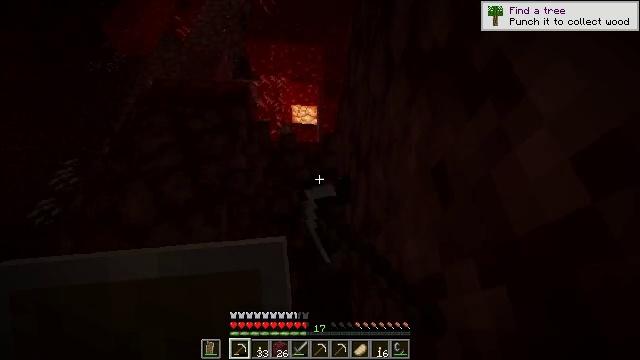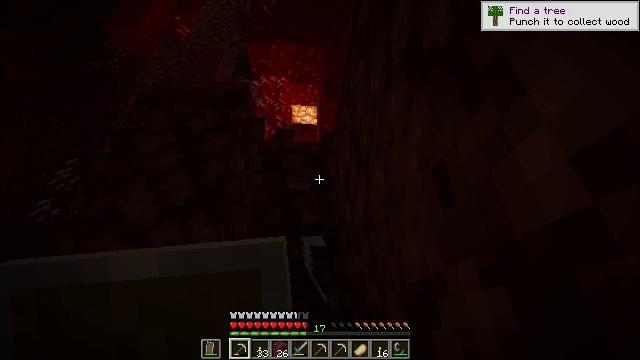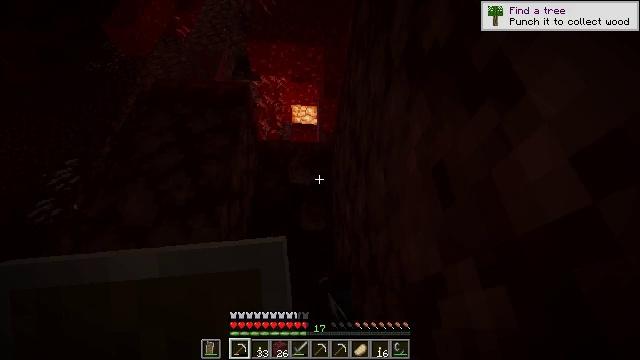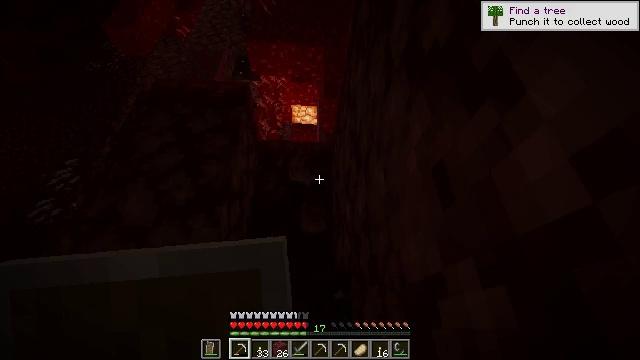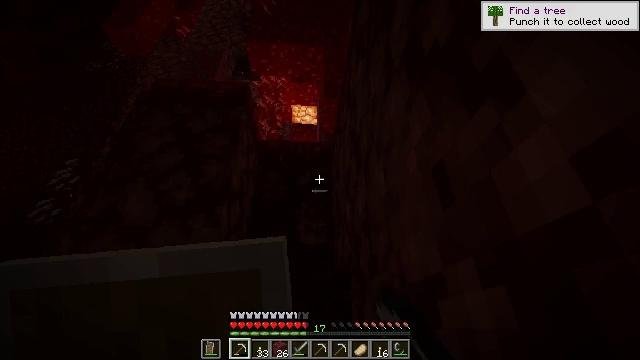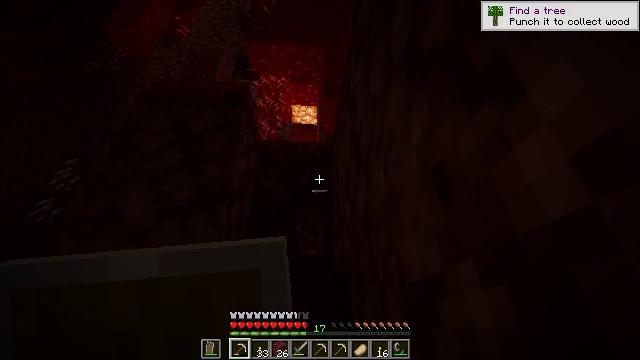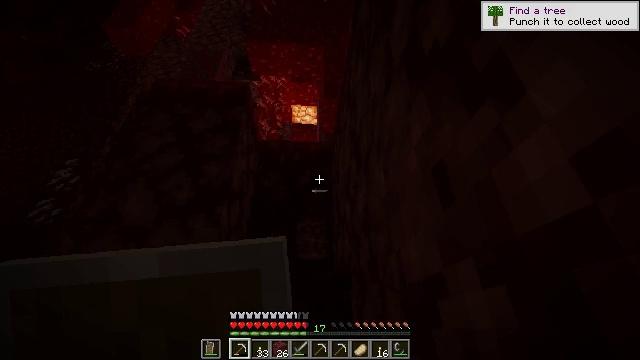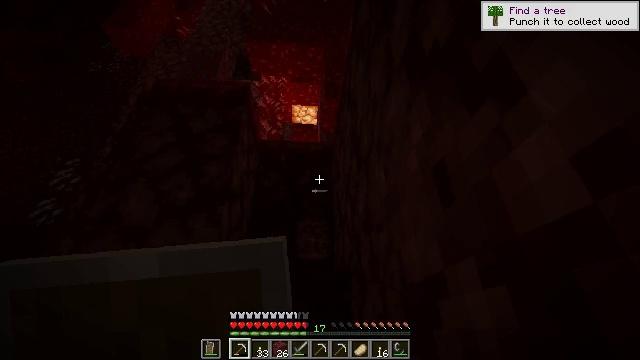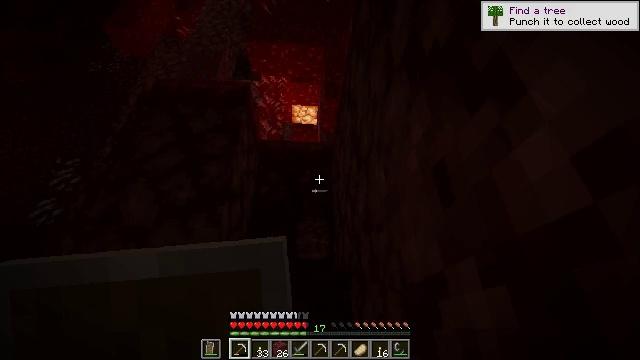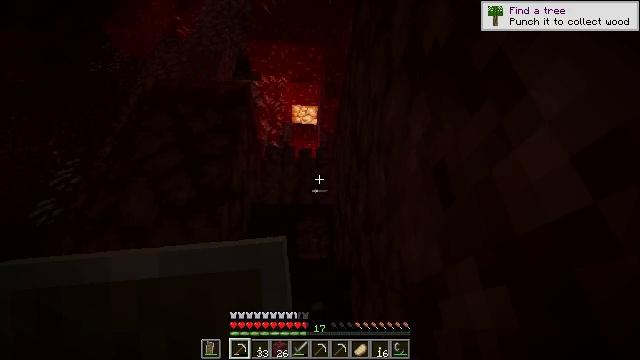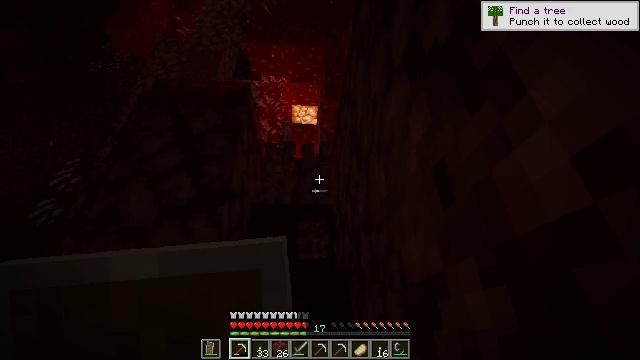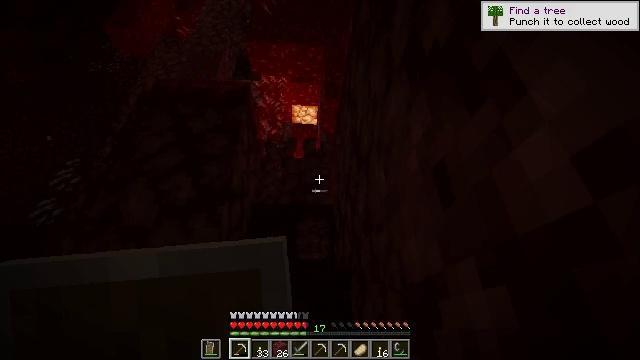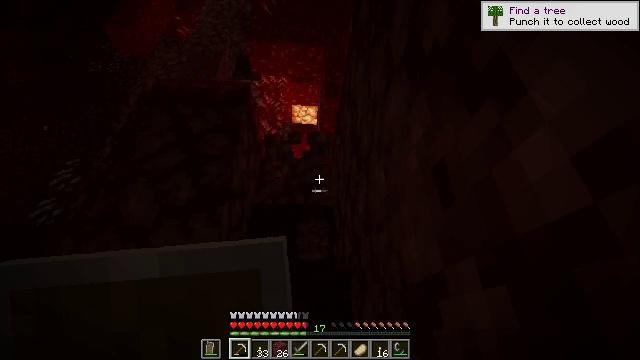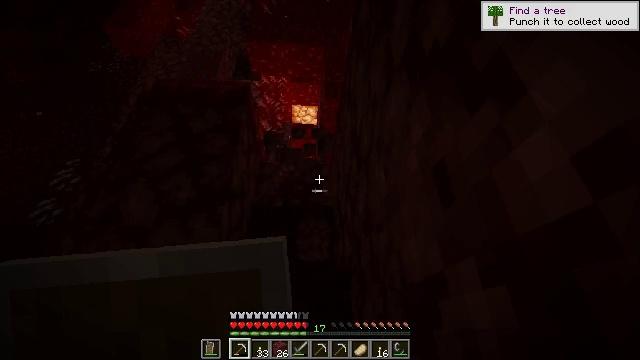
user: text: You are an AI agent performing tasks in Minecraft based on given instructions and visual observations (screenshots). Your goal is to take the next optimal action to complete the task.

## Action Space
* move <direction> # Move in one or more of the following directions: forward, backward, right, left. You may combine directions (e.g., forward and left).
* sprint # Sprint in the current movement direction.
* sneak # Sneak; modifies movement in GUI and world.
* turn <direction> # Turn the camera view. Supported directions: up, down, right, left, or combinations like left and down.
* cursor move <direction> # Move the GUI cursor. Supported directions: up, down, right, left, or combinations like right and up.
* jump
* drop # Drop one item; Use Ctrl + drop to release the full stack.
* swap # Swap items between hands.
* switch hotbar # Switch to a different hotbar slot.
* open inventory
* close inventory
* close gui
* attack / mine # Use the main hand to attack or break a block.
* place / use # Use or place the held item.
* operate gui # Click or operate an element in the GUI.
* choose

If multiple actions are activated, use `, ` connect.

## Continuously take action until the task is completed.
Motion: motion action
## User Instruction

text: Gather crimson nylium blocks.
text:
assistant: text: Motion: attack / mine
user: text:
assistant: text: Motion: attack / mine
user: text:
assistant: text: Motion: attack / mine
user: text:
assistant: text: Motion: no_op
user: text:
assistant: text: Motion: no_op
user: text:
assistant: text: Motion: no_op
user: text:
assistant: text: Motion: no_op
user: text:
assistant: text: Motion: attack / mine
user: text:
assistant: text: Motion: attack / mine
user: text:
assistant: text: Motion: attack / mine
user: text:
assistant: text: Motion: attack / mine
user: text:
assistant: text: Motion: attack / mine
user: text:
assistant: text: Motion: attack / mine
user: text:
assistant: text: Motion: attack / mine